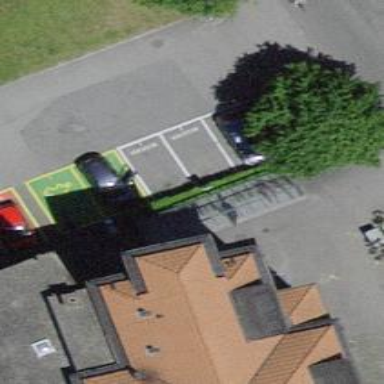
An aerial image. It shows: Bicycle parking area.